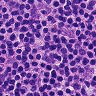
Metastatic tissue present: no